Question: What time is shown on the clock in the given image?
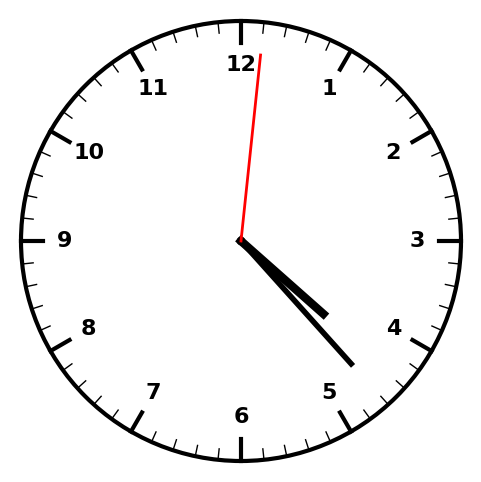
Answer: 04:23:01